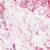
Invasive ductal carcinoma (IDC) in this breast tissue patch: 0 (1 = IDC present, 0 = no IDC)